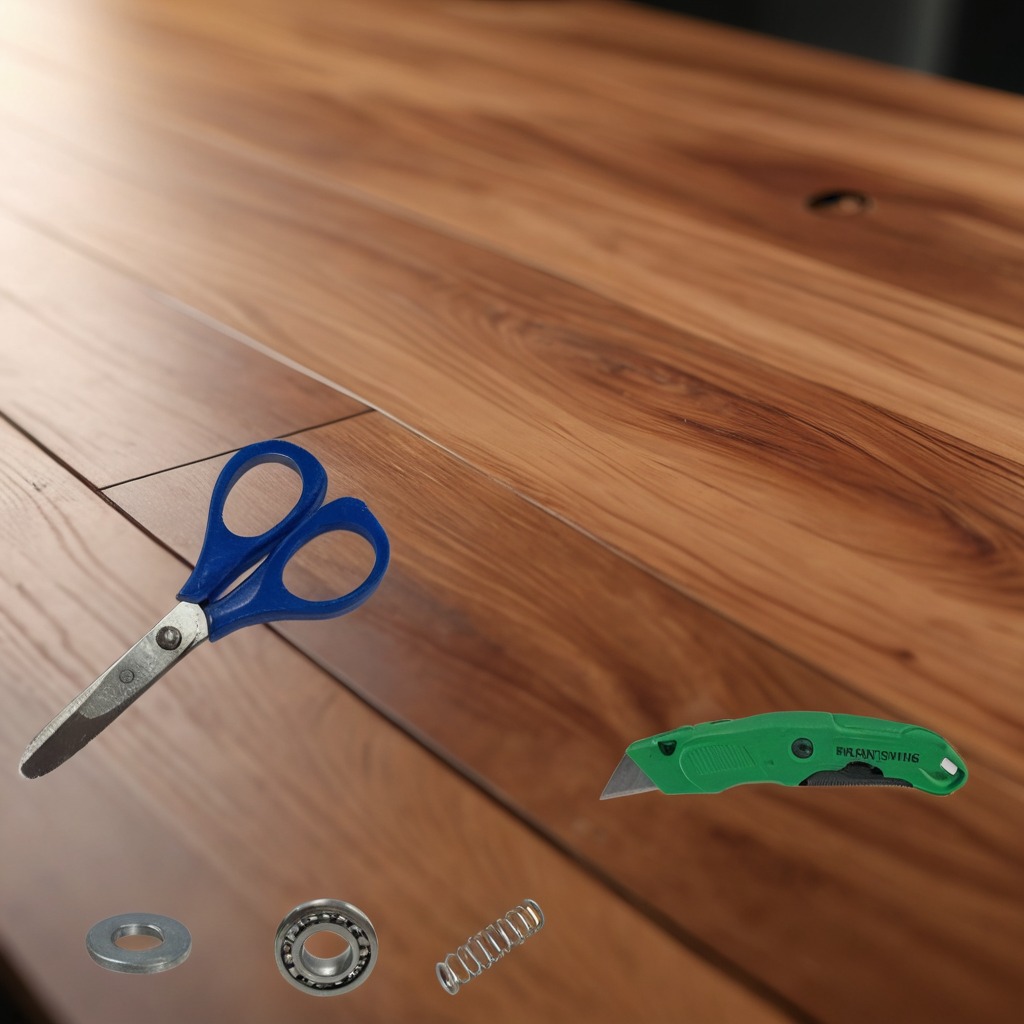
A metal ball bearing, a utility knife, a flat metal washer, a coiled metal spring, and a pair of scissors are lying on a wooden table.